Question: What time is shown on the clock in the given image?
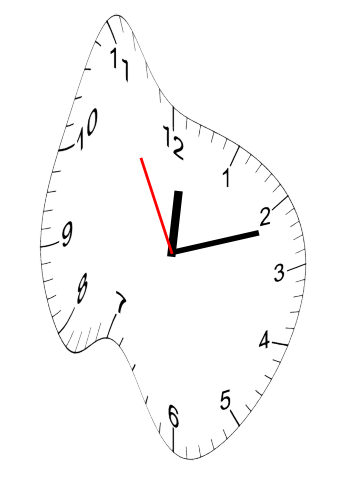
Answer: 12:11:55